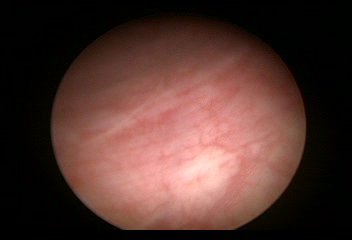
Modality: WLC
Class: Normal mucosa
Bladder cancer association: No